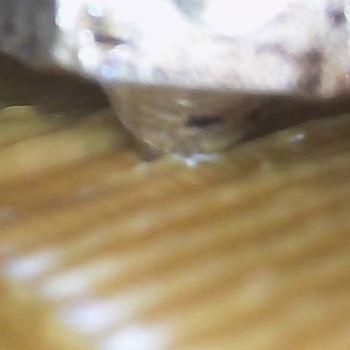
Flow rate: 144%